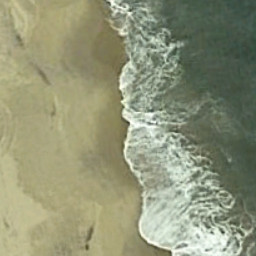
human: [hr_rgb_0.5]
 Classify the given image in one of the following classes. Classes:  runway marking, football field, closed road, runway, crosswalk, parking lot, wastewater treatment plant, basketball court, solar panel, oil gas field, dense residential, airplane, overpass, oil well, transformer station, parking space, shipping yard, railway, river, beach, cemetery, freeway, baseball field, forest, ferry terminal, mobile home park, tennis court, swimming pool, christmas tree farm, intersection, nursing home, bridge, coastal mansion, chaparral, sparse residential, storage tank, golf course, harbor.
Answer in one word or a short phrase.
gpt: beach